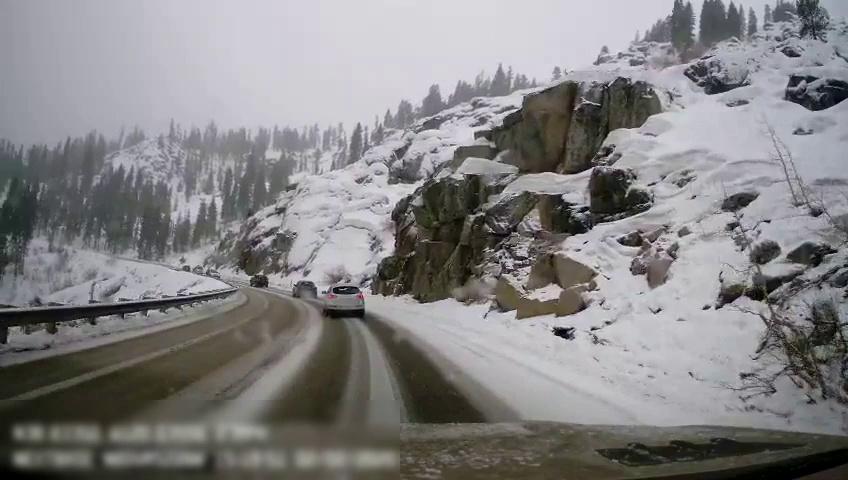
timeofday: Day
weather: Snowy
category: Drivable Space
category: Vehicles | SUV
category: Vehicles | Car
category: Vehicles | Car
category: Vehicles | Car
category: Vehicles | Car